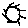
Label: sun